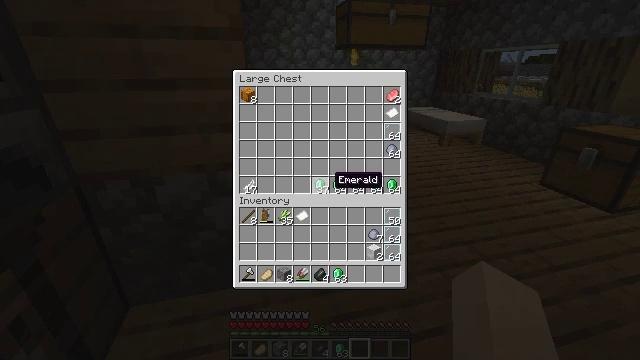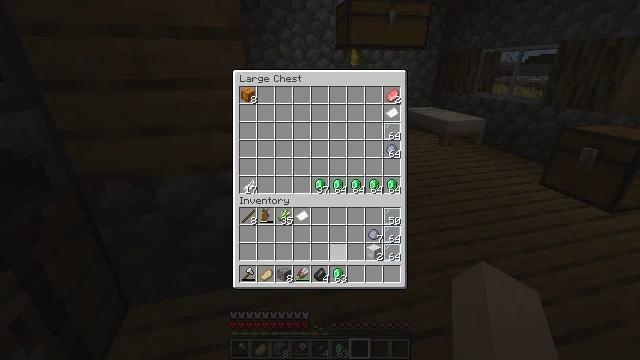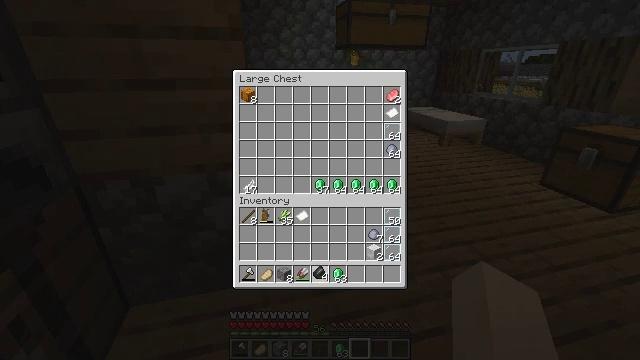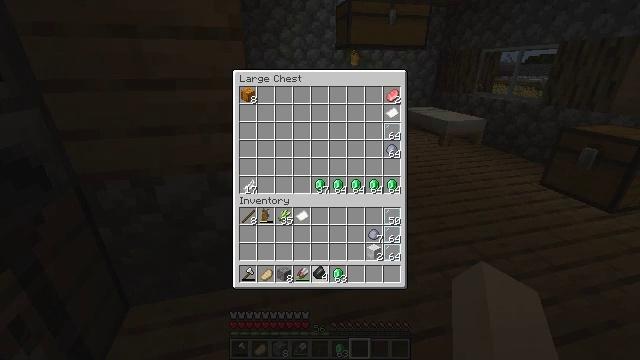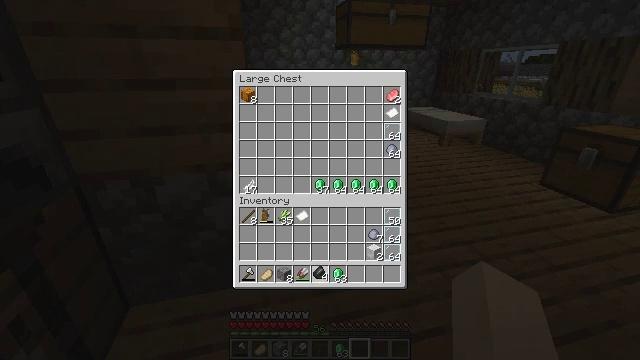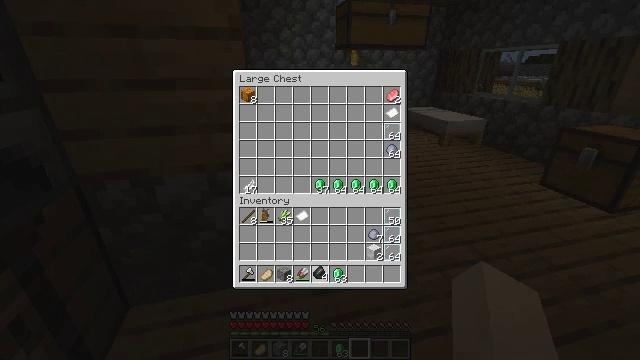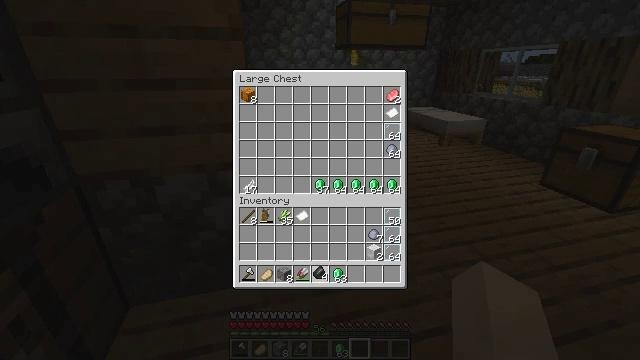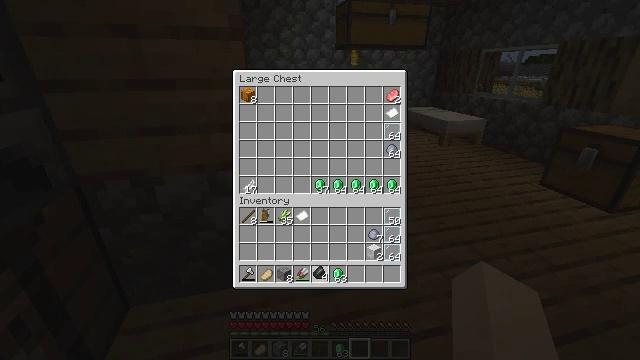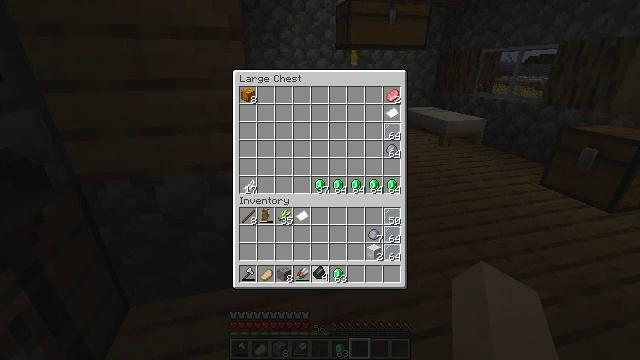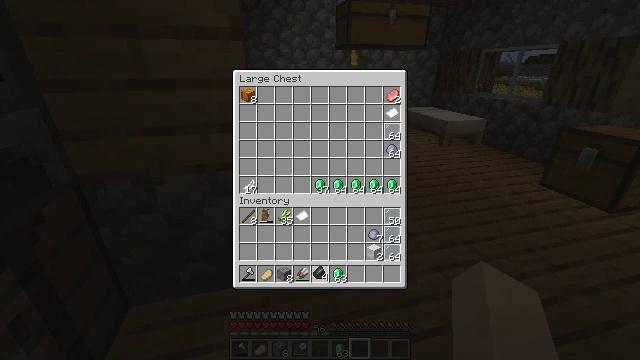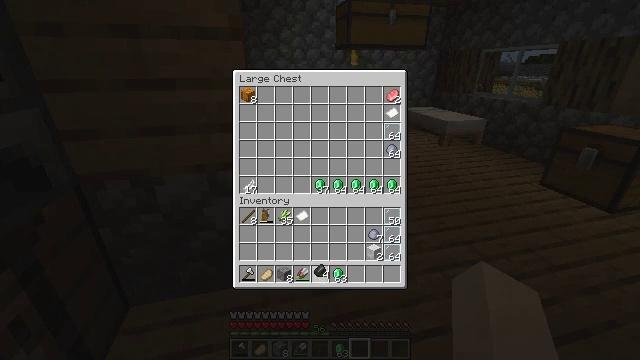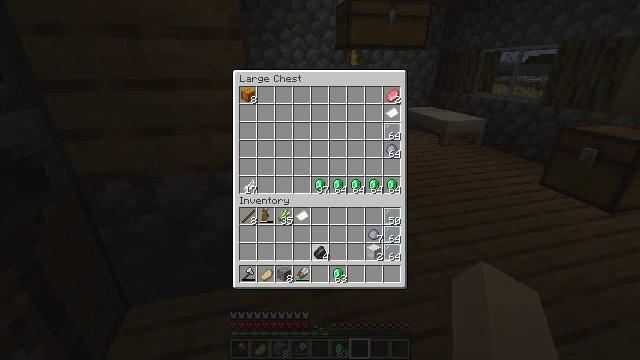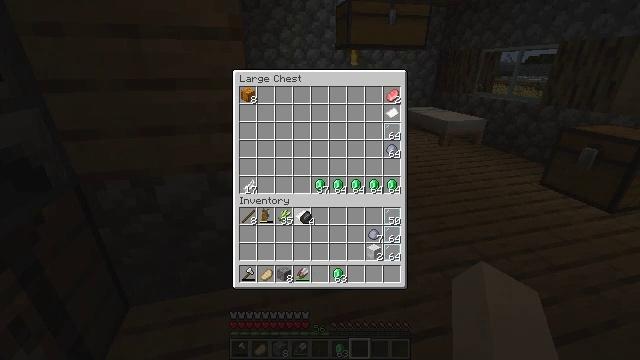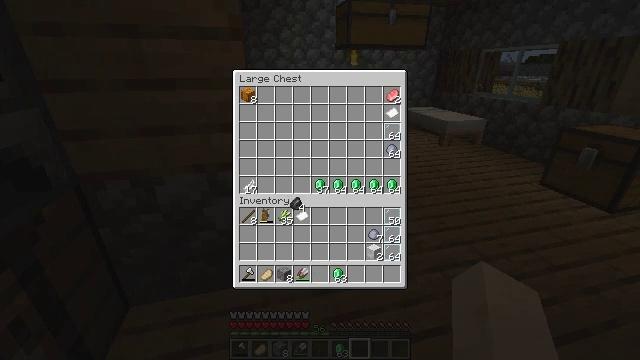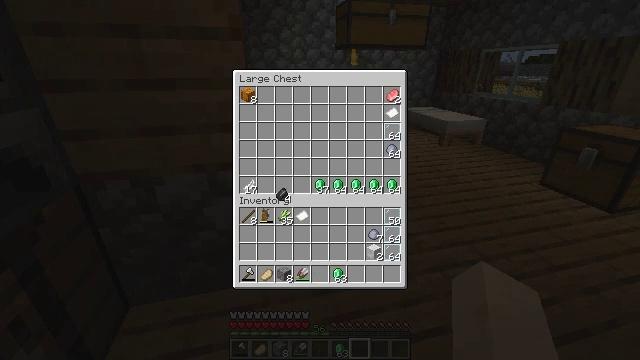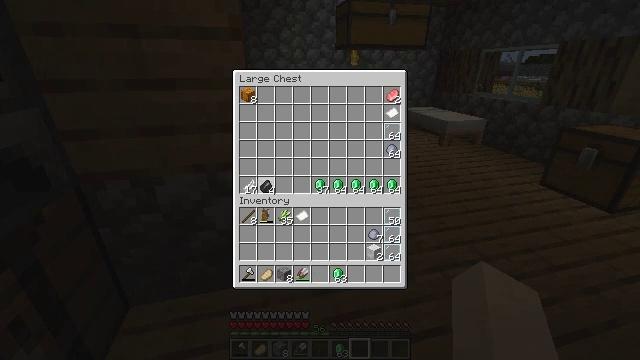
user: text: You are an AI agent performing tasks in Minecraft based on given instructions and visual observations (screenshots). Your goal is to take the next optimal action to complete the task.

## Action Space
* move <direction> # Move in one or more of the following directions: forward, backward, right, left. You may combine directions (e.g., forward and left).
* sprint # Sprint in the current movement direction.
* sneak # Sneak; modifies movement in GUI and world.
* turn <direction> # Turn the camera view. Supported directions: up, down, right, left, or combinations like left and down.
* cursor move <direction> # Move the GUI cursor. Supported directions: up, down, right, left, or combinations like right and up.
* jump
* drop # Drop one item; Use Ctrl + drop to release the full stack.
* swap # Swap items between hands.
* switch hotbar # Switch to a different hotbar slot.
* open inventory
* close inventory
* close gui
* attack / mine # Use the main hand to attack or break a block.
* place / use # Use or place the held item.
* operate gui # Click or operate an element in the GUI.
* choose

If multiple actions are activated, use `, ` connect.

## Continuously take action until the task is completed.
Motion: motion action
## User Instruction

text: Attack the clay block to obtain it.
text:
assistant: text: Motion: open gui
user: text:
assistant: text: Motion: cursor move left and down, operate gui
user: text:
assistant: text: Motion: no_op
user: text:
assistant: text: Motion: no_op
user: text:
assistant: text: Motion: no_op
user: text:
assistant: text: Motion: no_op
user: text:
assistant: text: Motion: no_op
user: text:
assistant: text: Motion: no_op
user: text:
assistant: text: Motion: no_op
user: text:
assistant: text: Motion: no_op
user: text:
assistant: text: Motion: cursor move up
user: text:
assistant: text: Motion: cursor move left and up
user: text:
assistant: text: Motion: cursor move left and up
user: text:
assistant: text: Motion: cursor move left and up
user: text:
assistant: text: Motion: cursor move left and up
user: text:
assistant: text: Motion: cursor move left and up
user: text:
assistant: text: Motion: cursor move left
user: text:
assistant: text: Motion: no_op
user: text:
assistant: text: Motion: no_op
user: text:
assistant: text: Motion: no_op
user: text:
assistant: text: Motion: no_op
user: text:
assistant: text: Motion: no_op
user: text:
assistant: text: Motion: no_op
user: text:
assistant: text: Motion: no_op
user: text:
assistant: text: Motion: no_op
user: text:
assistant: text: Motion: no_op
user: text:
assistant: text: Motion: operate gui
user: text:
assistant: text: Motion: operate gui
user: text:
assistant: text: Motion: operate gui
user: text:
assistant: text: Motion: no_op